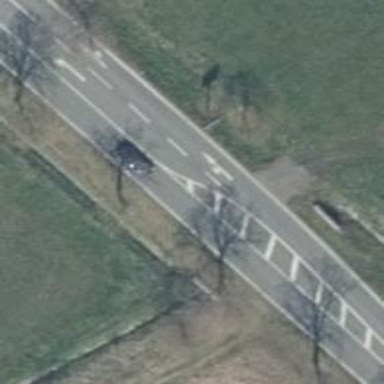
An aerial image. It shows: Primary road with asphalt surface.